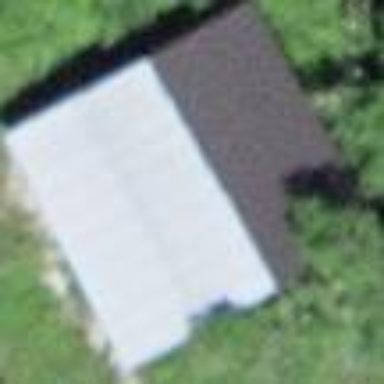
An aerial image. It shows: Rural barn.